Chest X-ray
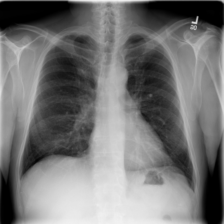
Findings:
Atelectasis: negative
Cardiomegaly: negative
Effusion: negative
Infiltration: negative
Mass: negative
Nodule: negative
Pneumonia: negative
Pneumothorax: negative
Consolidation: negative
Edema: negative
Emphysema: negative
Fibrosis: negative
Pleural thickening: negative
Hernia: negative